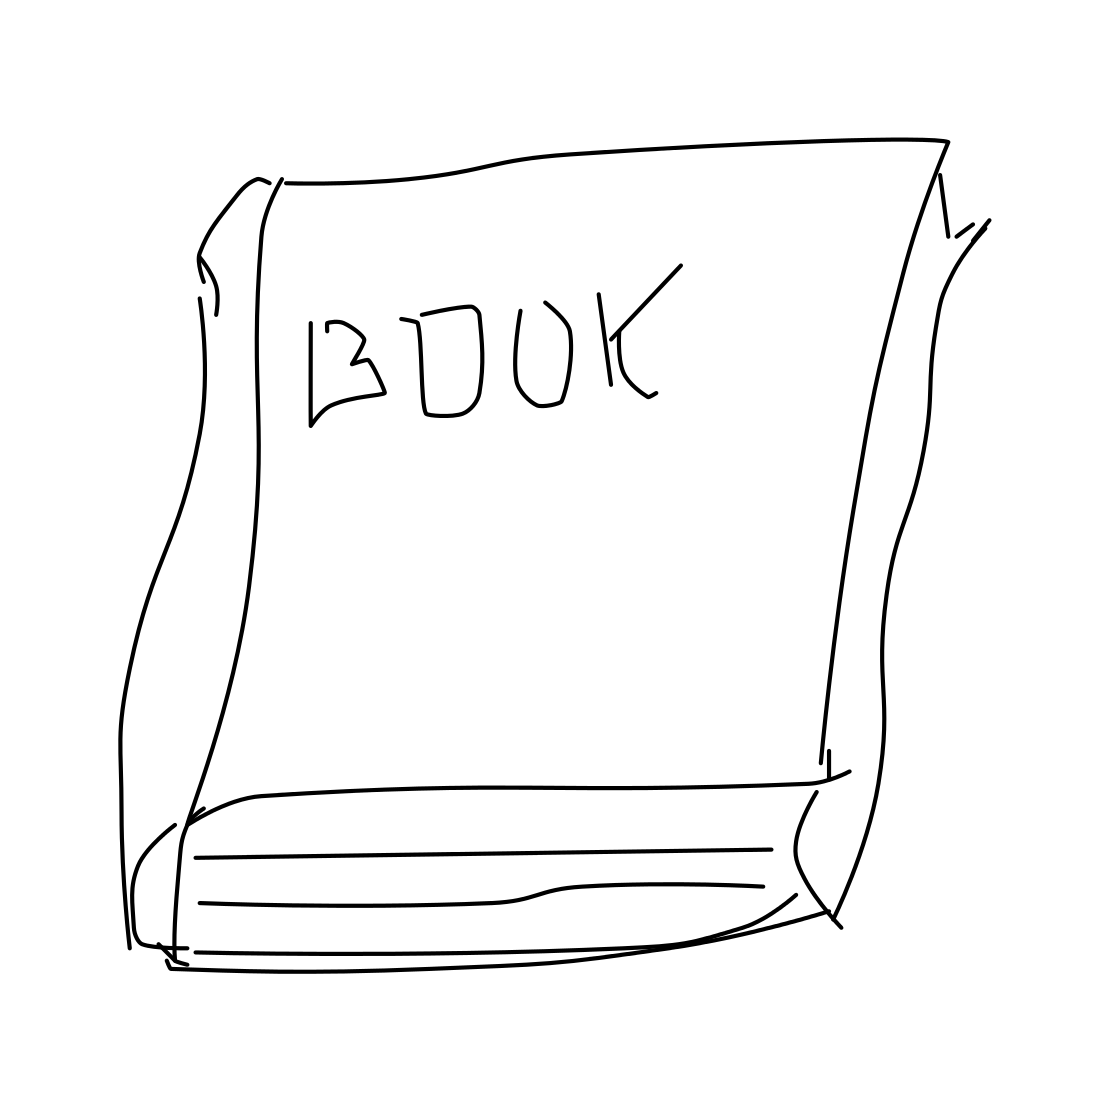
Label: book